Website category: phone
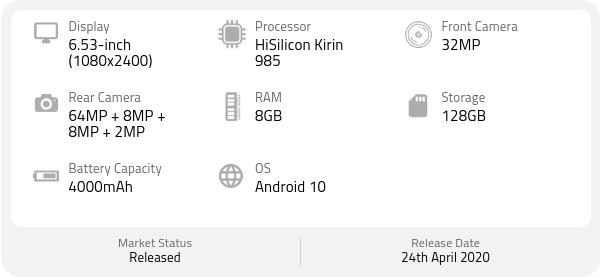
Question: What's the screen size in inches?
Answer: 6.53-inch

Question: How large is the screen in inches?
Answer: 6.53-inch

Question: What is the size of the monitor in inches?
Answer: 6.53-inch

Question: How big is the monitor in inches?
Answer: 6.53-inch

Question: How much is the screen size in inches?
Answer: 6.53-inch

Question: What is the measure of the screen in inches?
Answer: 6.53-inch

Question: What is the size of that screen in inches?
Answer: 6.53-inch

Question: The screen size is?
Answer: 6.53-inch

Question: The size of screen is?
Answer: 6.53-inch

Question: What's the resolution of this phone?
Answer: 1080x2400

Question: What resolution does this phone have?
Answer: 1080x2400

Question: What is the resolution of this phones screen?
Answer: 1080x2400

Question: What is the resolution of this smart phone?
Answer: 1080x2400

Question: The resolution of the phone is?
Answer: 1080x2400

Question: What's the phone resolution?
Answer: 1080x2400

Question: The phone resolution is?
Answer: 1080x2400

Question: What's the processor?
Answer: HiSilicon Kirin 985

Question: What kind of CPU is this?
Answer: HiSilicon Kirin 985

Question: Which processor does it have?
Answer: HiSilicon Kirin 985

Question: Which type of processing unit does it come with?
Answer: HiSilicon Kirin 985

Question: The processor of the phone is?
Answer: HiSilicon Kirin 985

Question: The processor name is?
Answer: HiSilicon Kirin 985

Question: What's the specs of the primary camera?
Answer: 64MP + 8MP + 8MP + 2MP

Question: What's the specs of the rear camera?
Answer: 64MP + 8MP + 8MP + 2MP

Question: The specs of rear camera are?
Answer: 64MP + 8MP + 8MP + 2MP

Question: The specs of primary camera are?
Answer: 64MP + 8MP + 8MP + 2MP

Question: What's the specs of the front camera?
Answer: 32MP

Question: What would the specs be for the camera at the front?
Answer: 32MP

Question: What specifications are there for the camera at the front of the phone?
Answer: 32MP

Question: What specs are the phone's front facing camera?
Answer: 32MP

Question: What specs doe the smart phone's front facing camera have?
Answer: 32MP

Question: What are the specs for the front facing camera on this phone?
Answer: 32MP

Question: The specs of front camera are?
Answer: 32MP

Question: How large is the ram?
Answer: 8GB

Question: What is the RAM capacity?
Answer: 8GB

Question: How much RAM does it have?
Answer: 8GB

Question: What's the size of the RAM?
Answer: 8GB

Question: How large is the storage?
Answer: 128GB

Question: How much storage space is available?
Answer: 128GB

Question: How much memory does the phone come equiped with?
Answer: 128GB

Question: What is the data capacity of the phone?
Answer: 128GB

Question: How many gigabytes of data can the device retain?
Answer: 128GB

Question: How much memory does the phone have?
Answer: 128GB

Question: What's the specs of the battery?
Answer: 4000mAh

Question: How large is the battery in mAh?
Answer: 4000mAh

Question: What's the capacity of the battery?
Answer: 4000mAh

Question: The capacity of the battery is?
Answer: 4000mAh

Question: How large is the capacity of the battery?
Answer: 4000mAh

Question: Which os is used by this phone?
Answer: Android 10

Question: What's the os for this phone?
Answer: Android 10

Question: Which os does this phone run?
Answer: Android 10

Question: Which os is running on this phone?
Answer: Android 10

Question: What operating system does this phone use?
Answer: Android 10

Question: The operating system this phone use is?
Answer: Android 10

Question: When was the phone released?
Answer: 24th April 2020

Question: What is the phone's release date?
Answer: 24th April 2020

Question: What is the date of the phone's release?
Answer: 24th April 2020

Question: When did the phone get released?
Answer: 24th April 2020

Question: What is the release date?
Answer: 24th April 2020

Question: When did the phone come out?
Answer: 24th April 2020

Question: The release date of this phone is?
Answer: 24th April 2020